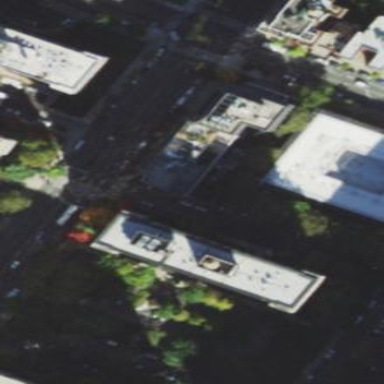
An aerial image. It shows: View of apartment building.